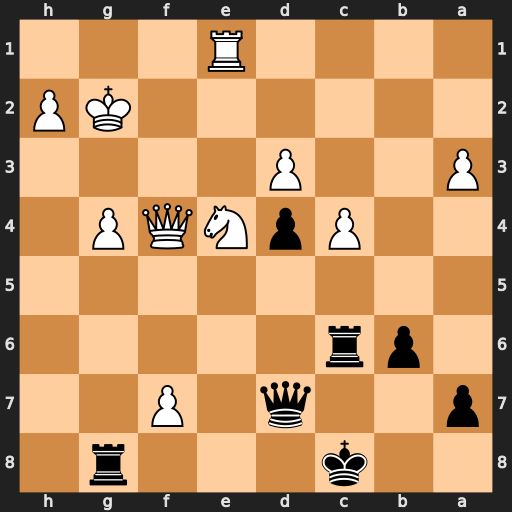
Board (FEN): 2k3r1/p2q1P2/1pr5/8/2PpNQP1/P2P4/6KP/4R3
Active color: b
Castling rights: -
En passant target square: -
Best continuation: Rxg4+ Qg3 Rxg3+ hxg3 Qxf7